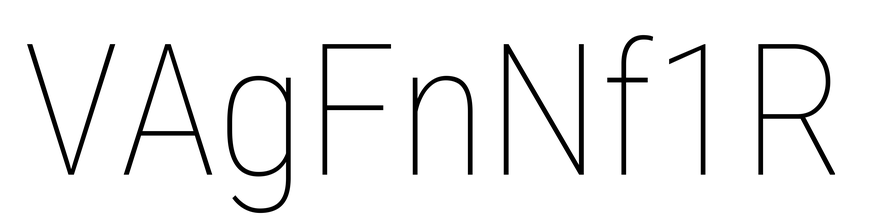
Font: Roboto_Condensed_Thin